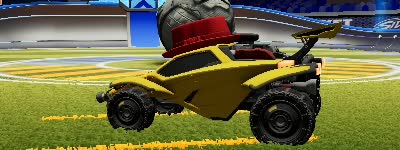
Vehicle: octane